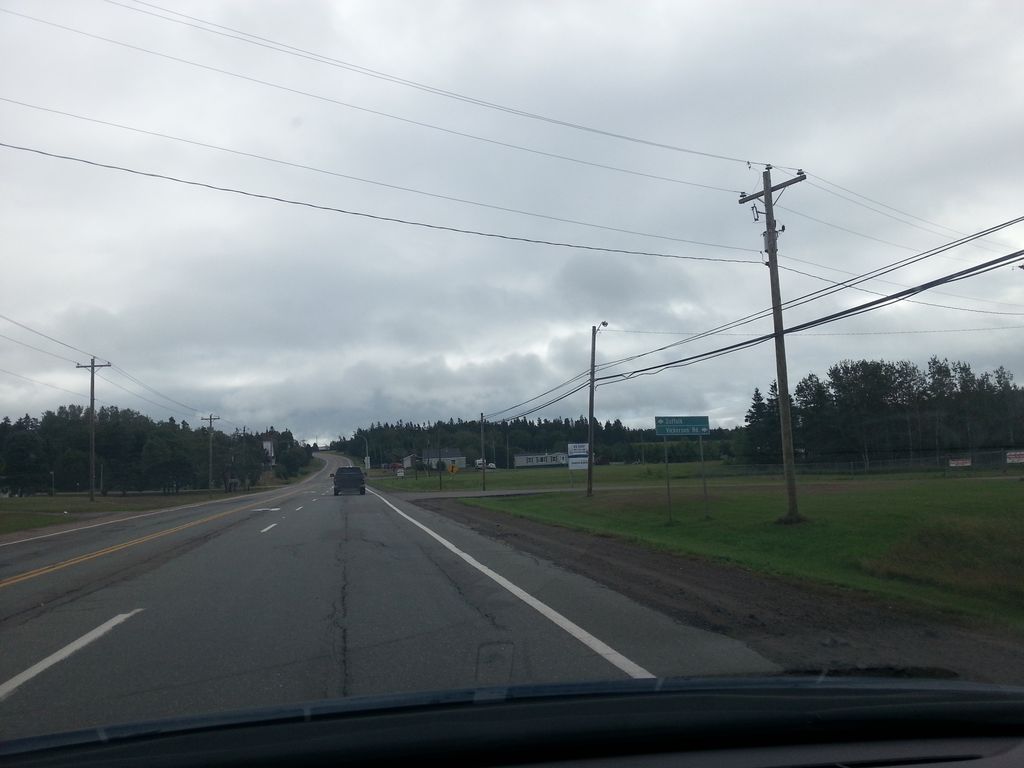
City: charlottetown